Field crop: maize
Growth stage: 1
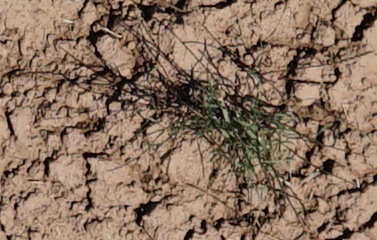
Species: lolium